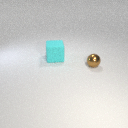
small brown metal sphere to the right of large cyan rubber cube